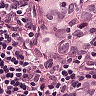
Metastatic tissue present: yes